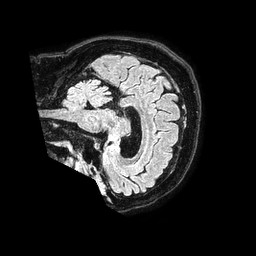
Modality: FLAIR
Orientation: sagittal
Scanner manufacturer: philips
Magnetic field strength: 1.5 T
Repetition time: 4.8 s
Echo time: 0.3 s